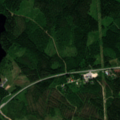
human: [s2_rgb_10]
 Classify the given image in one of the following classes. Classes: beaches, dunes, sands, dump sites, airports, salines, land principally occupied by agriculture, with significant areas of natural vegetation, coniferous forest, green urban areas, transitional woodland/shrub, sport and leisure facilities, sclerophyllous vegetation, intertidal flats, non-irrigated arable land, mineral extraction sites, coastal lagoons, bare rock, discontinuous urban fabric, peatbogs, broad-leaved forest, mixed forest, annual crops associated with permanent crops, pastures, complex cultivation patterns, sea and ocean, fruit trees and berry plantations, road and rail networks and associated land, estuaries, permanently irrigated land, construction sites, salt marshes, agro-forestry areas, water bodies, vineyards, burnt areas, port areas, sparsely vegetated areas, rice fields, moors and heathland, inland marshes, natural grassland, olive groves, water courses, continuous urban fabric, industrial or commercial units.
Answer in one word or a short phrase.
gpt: coniferous forest, mixed forest, transitional woodland/shrub, water bodies